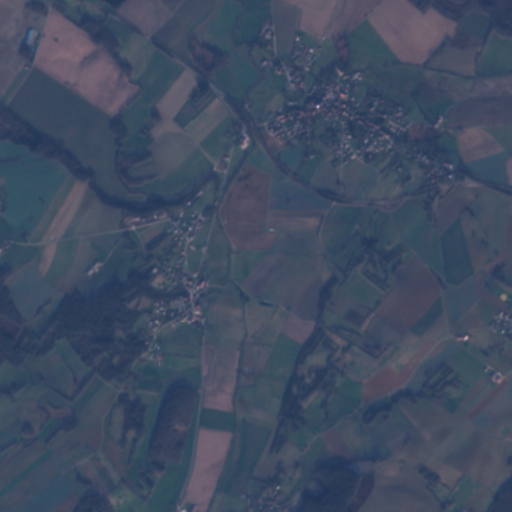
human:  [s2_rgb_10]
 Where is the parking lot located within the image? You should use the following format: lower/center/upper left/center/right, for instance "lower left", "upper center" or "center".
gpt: The parking lot is located in the upper center of the image.
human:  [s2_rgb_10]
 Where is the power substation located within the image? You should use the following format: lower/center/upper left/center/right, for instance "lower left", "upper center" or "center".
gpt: The power substation is located in the upper center of the image.
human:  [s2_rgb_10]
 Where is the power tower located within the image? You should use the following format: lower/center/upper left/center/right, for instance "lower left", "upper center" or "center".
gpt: The power tower is located in the upper center of the image.
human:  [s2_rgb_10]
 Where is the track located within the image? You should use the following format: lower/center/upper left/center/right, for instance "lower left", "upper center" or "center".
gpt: The track is located in the center left of the image.
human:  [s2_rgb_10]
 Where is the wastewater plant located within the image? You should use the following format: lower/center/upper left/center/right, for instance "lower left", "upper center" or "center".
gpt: The wastewater plant is located in the upper center of the image.
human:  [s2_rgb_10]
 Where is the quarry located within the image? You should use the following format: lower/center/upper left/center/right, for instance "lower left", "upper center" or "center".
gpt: There is no quarry in the image.